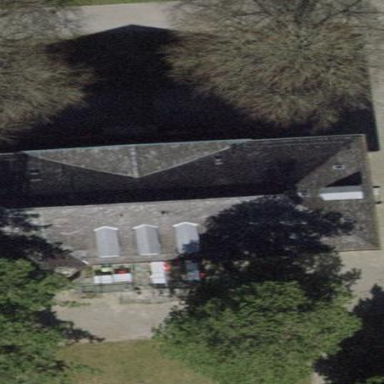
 and the overall building color is linen."